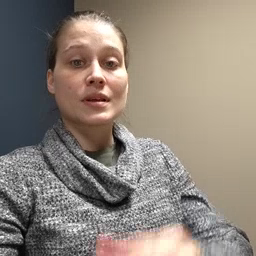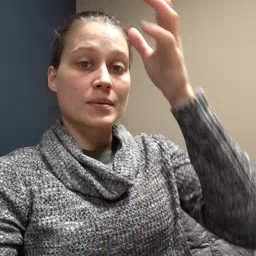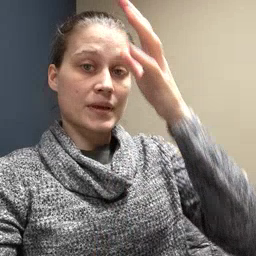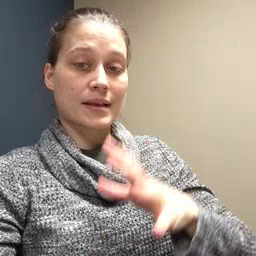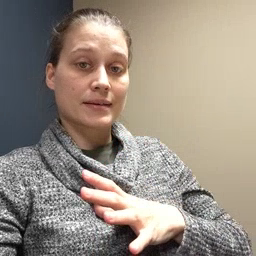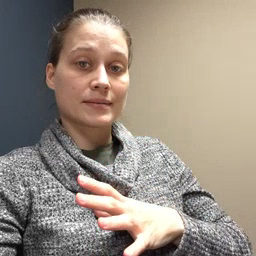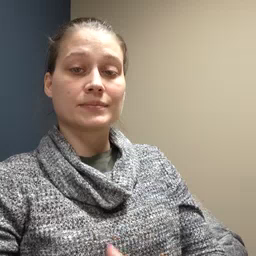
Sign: man